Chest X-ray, AP view. Patient: 63 years old, sex M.
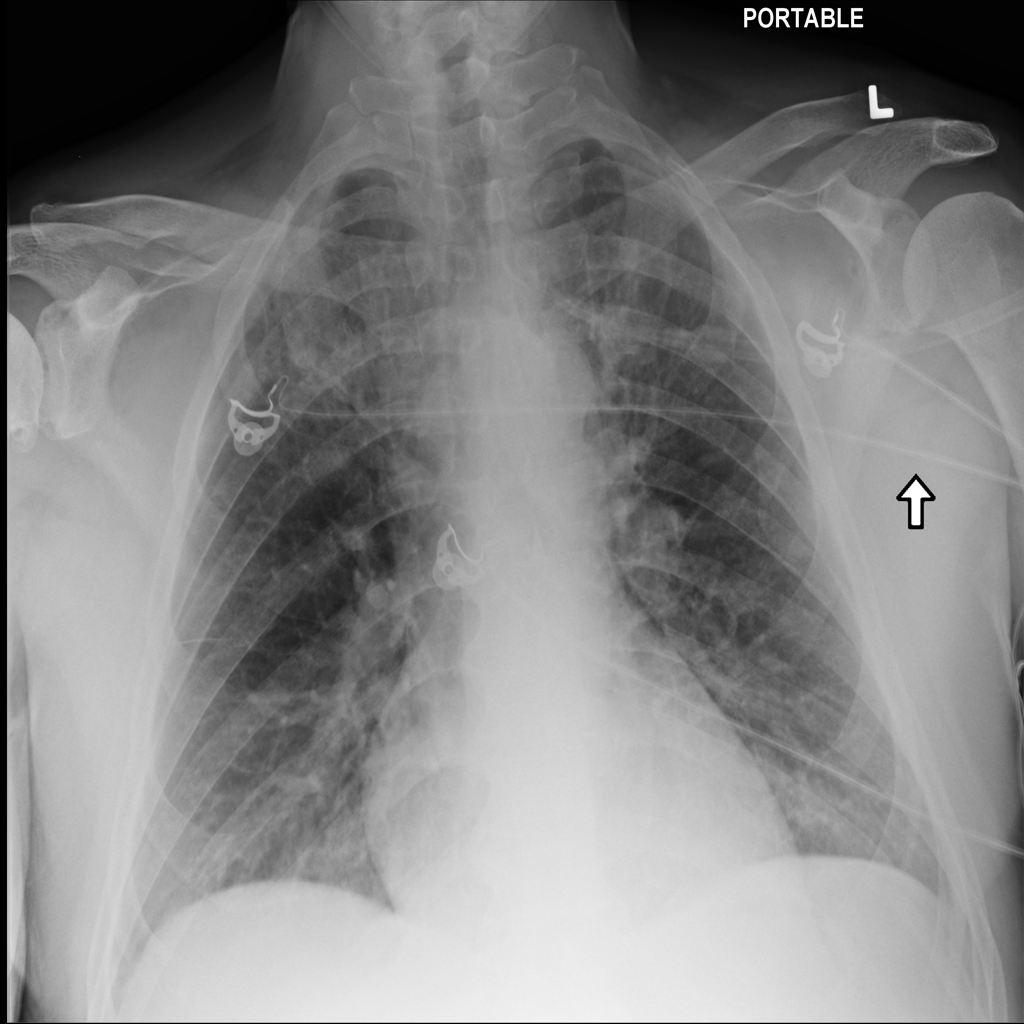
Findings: Consolidation